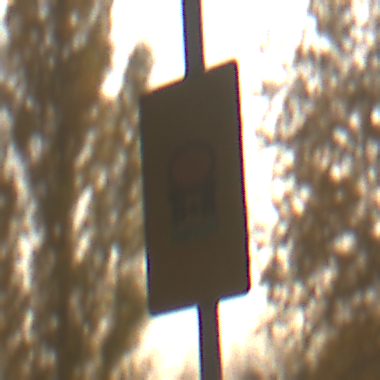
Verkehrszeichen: FahrzeugeMitWassergefaehrdenderLadungOhnePfeilsymbol
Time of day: SunriseSunset
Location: Roofed (Suburban)
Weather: Clear
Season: NotSpecified
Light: Natural